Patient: sex M, age 71
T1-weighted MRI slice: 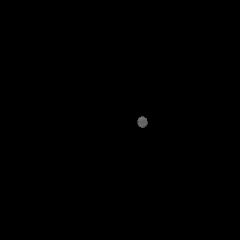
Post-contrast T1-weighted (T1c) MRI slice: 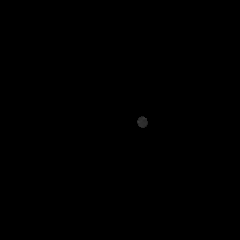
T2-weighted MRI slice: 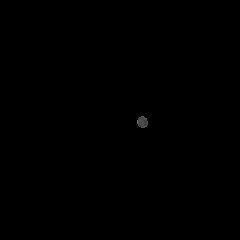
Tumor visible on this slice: no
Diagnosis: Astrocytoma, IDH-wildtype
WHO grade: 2